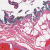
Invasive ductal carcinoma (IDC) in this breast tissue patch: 0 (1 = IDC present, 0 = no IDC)